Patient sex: M
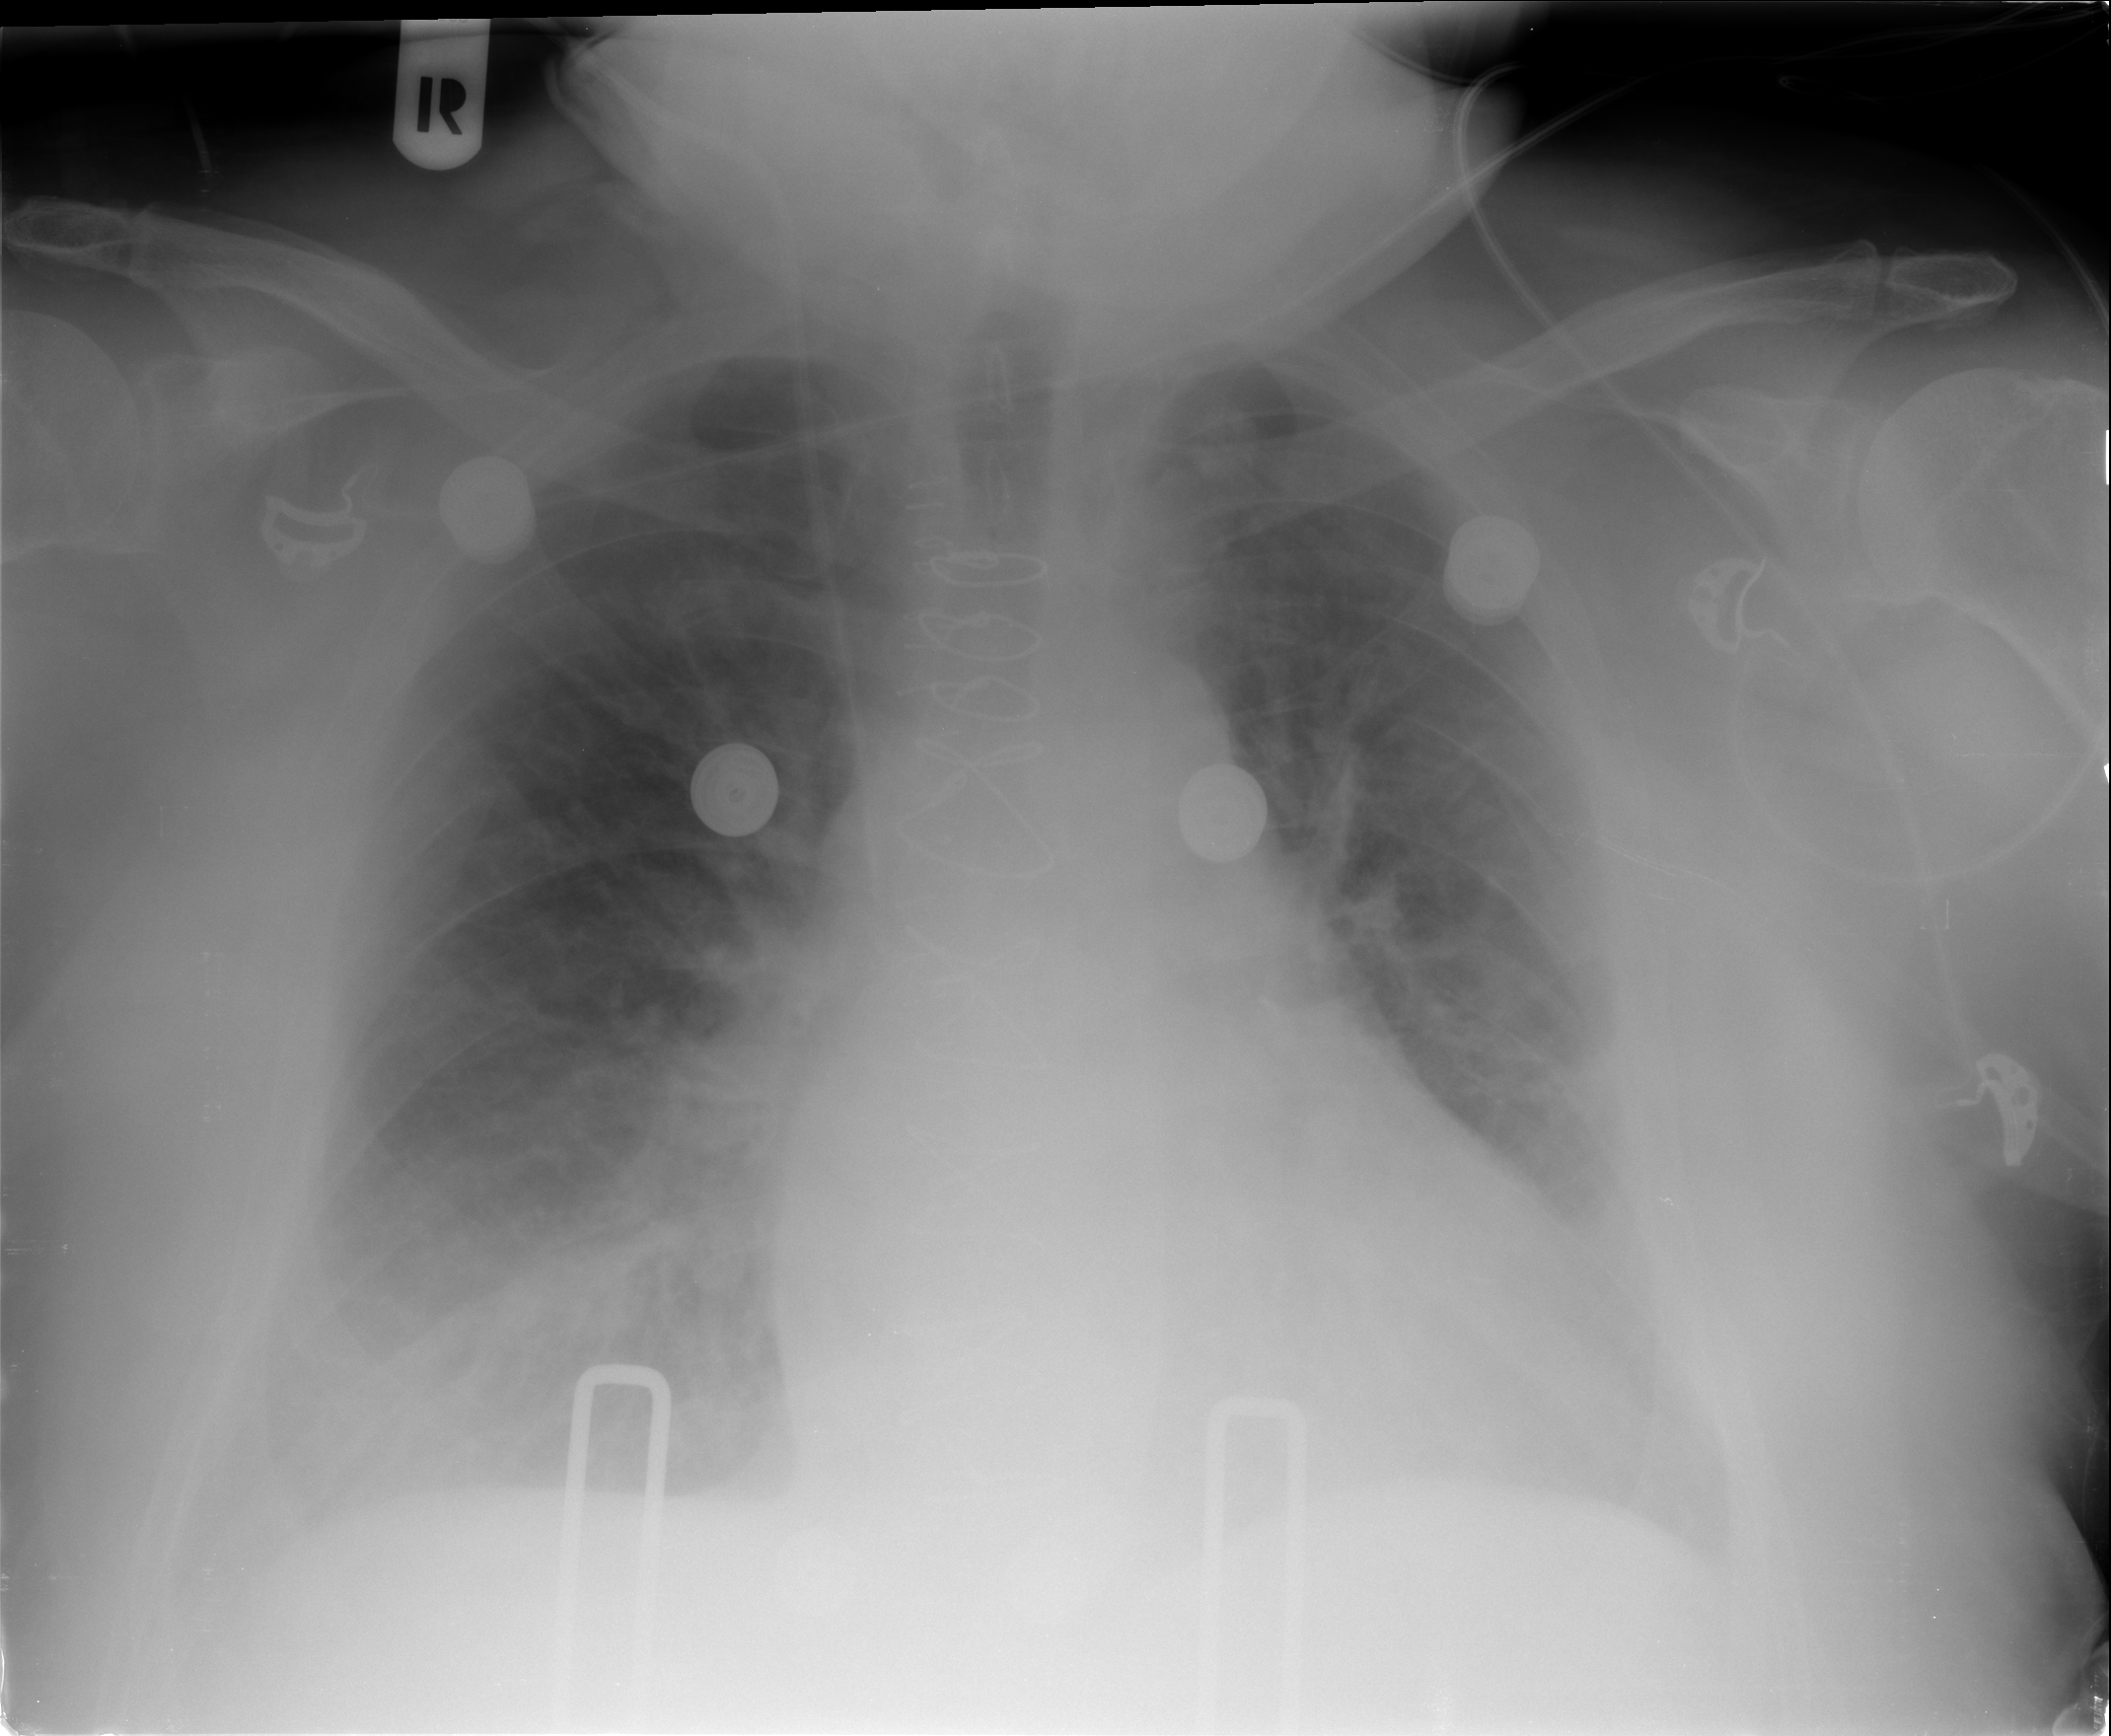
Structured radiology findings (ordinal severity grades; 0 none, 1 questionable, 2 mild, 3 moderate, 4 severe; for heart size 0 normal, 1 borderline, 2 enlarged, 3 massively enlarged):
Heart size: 2
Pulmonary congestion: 3
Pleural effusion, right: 2
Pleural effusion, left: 2
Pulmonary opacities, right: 2
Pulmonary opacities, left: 2
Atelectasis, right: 2
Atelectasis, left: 2